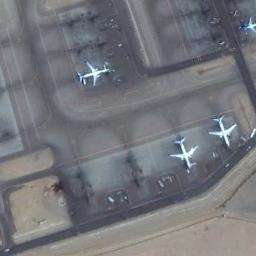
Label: airplane